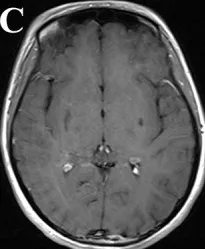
The proband's brain magnetic resonance imaging (MRI) obtained at 18 years old. Contrast-enhancement T1-weighted image. Of the brain were obtained when the proband appeared with the first seizures. An apparent large lesion was seen in the right putamen, and a relatively small lesion was seen in the left putamen.
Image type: radiology (mri)